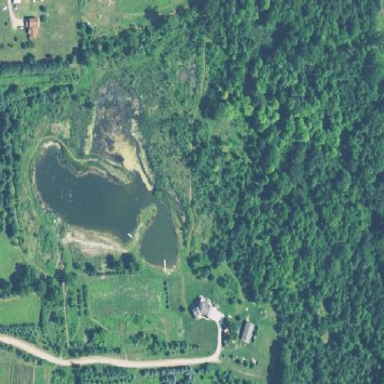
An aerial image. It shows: Pond with natural water.